Field crop: maize
Growth stage: 2
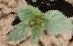
Species: datura